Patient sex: M
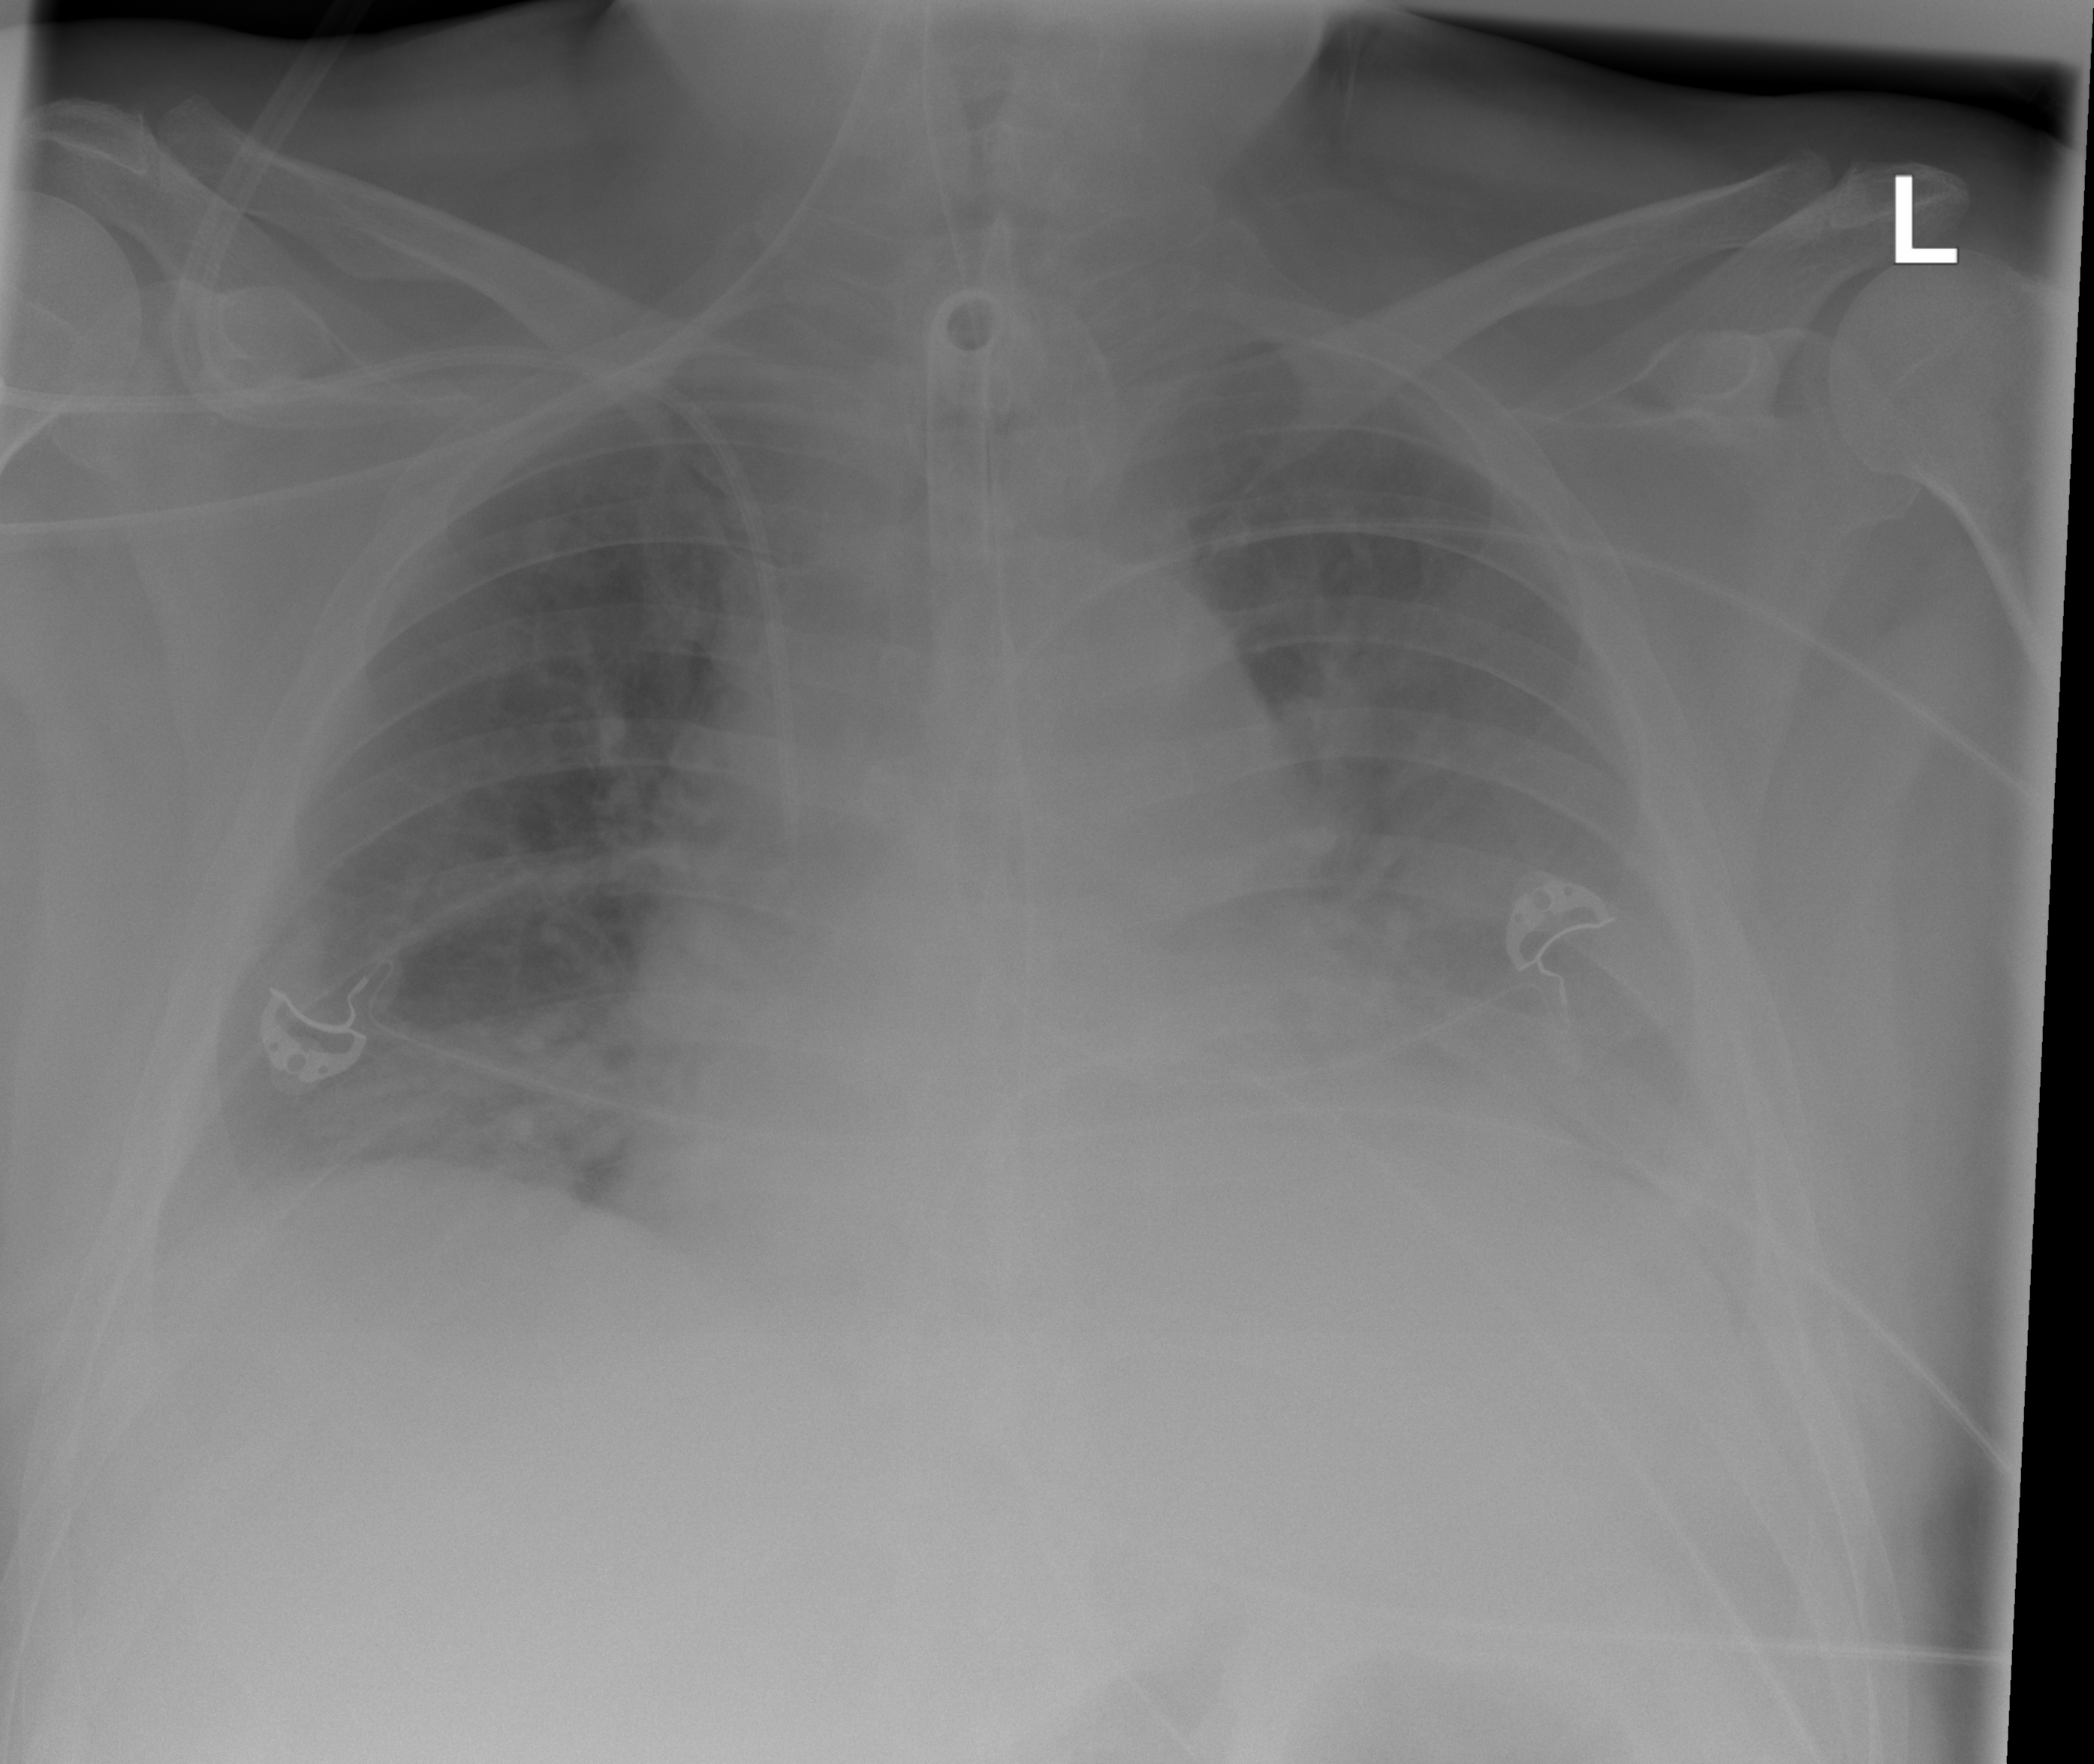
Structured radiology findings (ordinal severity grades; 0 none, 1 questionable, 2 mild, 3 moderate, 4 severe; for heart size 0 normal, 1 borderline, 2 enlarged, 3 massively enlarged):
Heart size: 3
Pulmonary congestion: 2
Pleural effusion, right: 2
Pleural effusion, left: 3
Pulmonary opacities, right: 0
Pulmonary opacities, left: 0
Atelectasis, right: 0
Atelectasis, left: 0